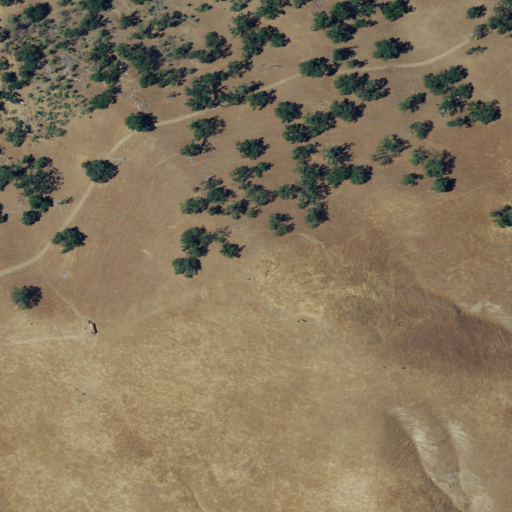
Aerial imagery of mountains in California named Gabilan Range containing grassland, mixed forest, evergreen forest, and shrub